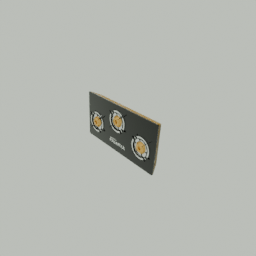
Label: appliances